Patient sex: M
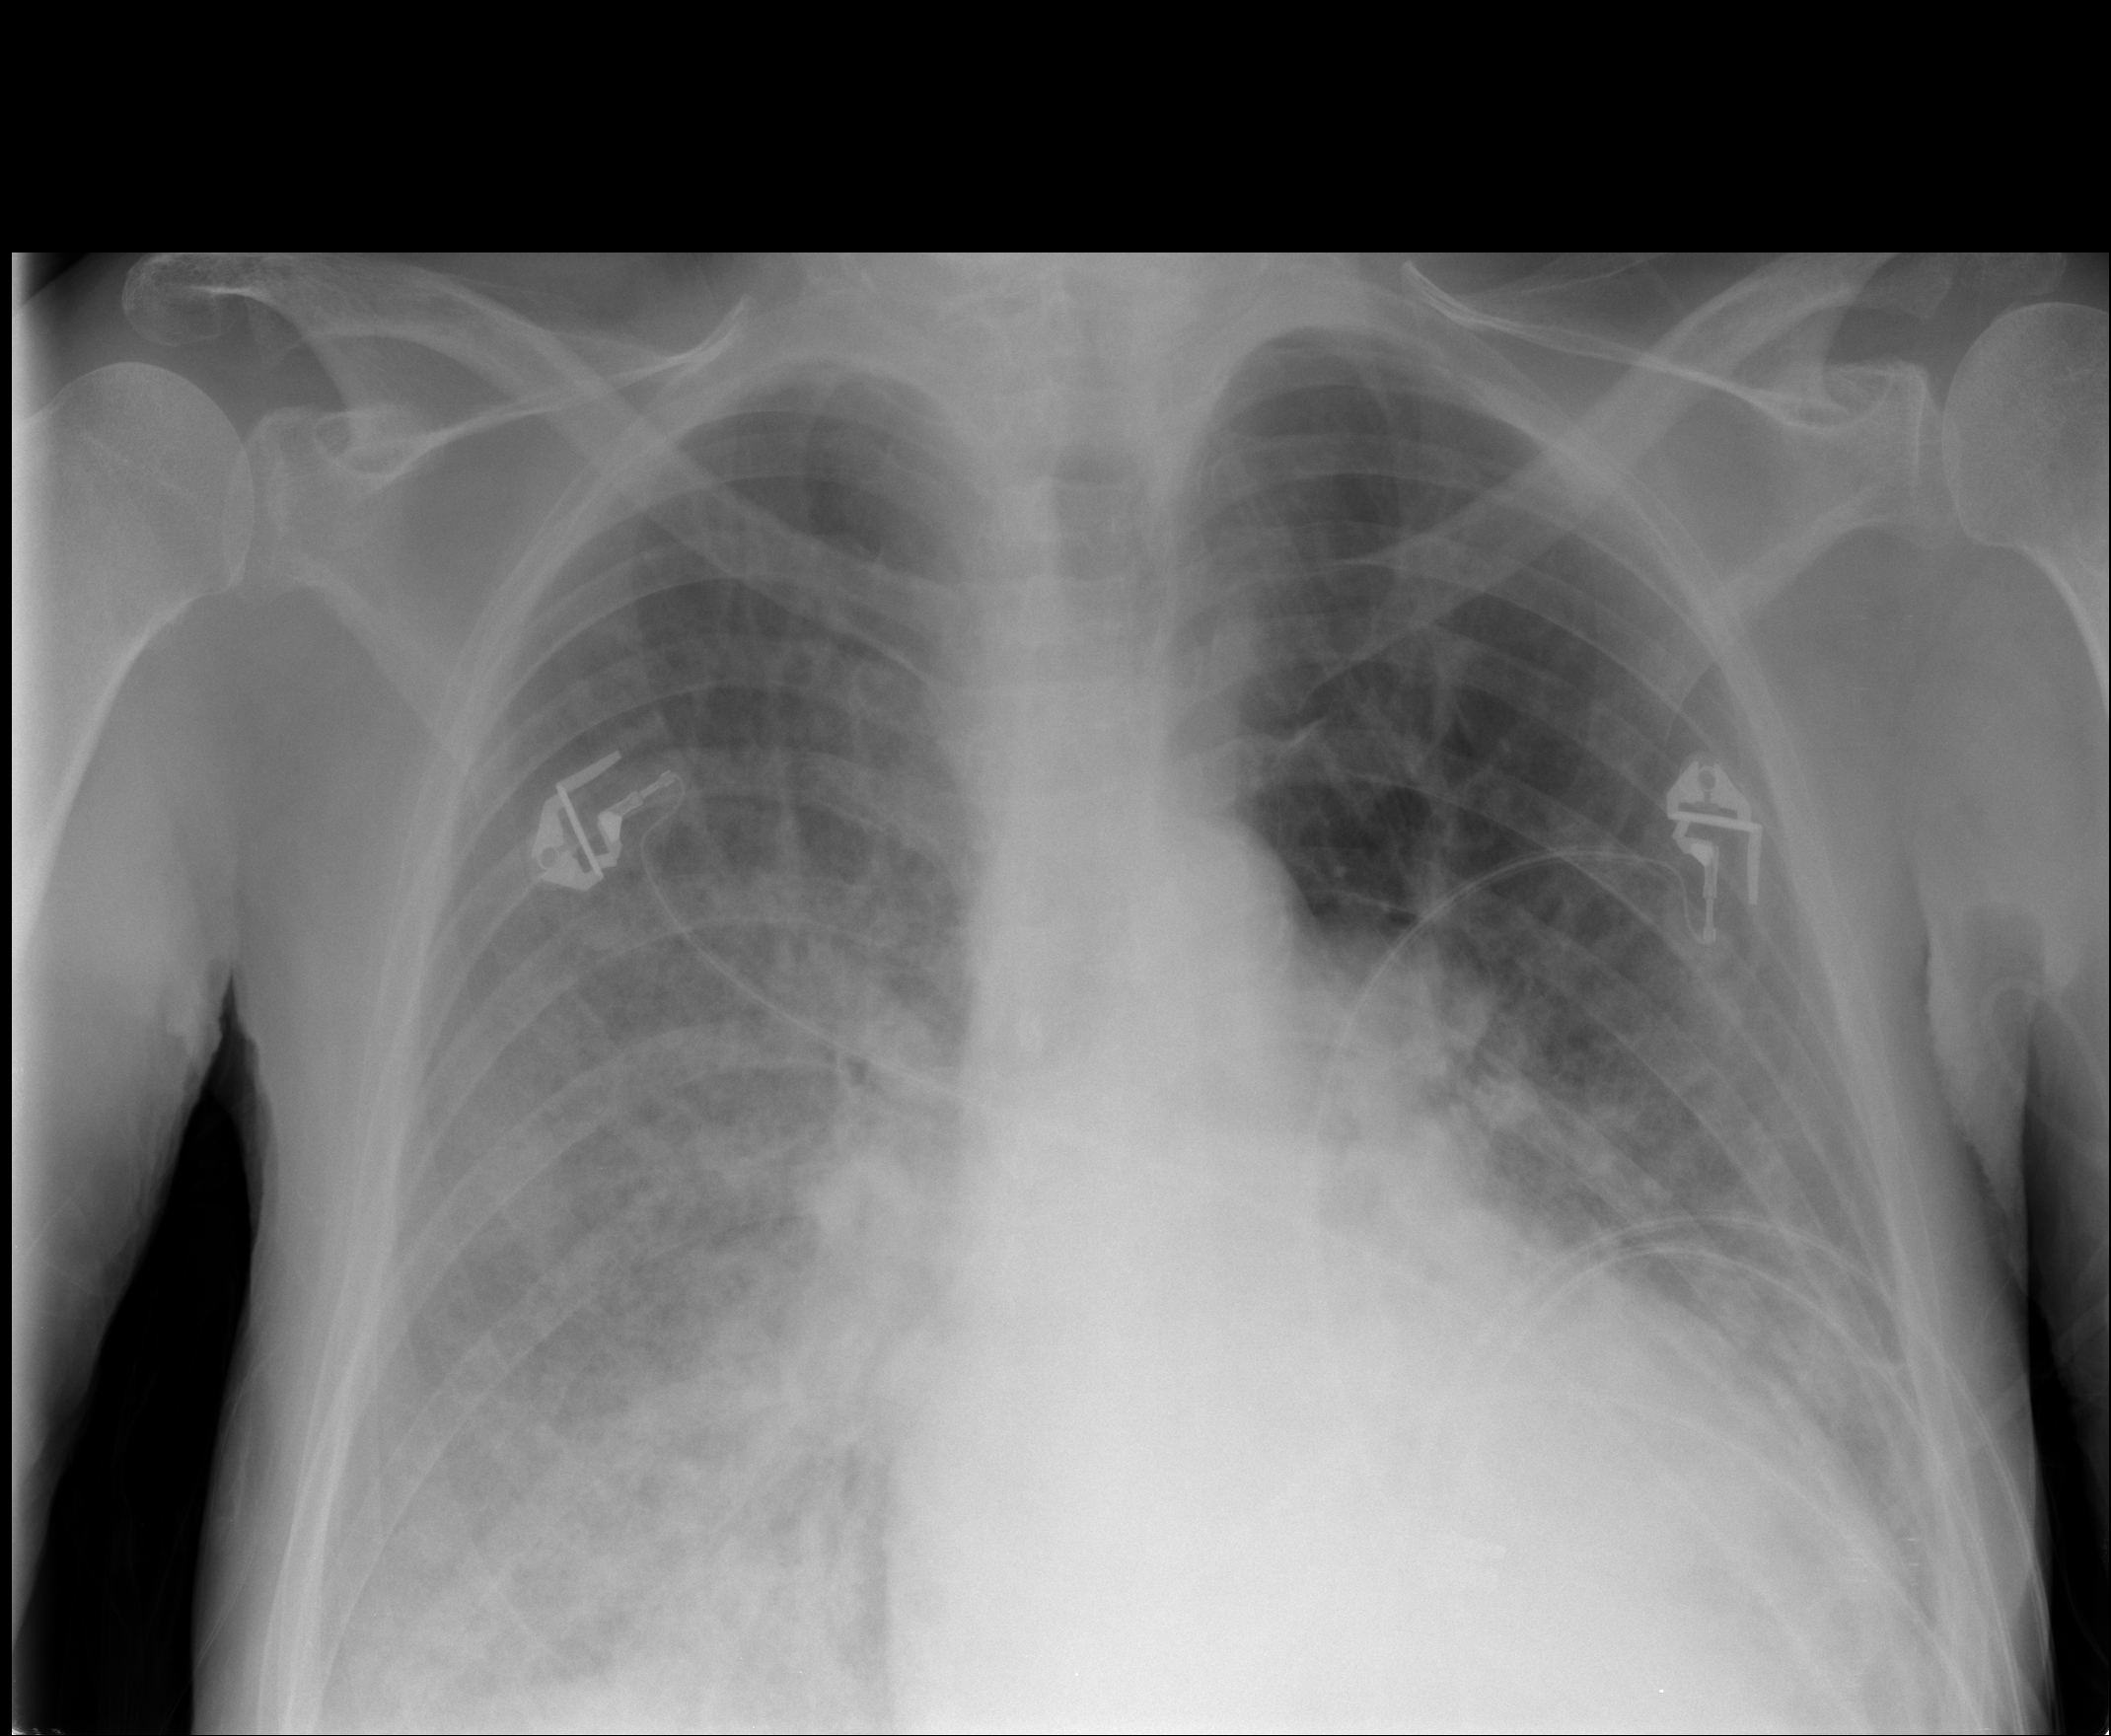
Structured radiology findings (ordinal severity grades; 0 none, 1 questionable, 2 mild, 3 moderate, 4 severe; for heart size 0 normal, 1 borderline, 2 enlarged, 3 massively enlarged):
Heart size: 2
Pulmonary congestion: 0
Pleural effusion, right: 2
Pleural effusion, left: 2
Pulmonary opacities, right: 3
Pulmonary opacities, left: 0
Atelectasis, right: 2
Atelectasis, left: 2